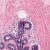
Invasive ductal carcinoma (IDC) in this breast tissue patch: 0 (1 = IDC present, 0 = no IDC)